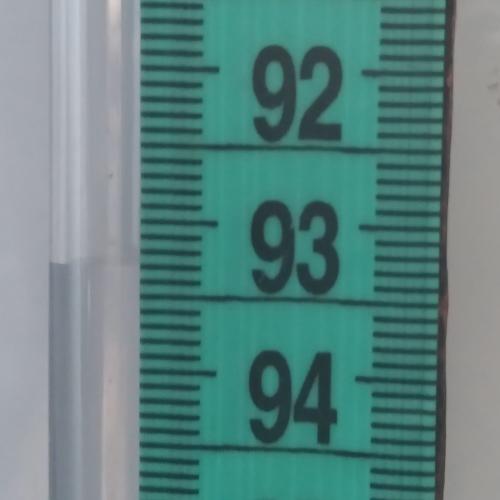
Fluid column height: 93.3 cm